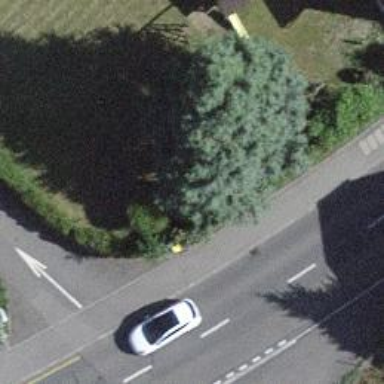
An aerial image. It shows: Post box.